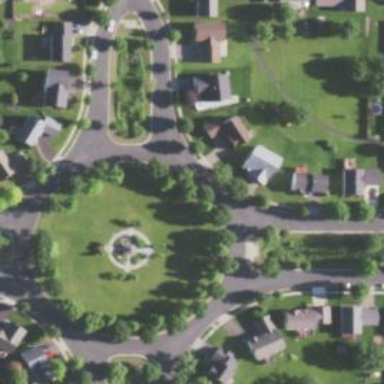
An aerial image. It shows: Circular junction on residential road.